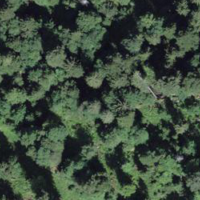
EUNIS habitat code: 43
Species observed at this site:
Saxifraga rotundifolia